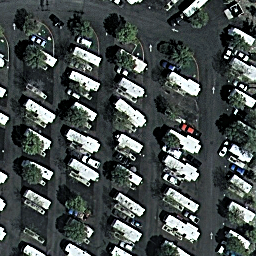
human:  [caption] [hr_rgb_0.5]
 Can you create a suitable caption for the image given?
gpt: Many mobile homes are closed to each other in the mobile home park .

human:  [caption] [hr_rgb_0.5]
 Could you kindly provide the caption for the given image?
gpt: Lots of mobile homes with plants surrounded in the mobile home park .

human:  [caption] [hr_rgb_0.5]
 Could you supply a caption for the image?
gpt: Many mobile homes arranged in lines in the mobile home park and some roads go through this area .

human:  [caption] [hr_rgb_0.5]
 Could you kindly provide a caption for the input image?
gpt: Many mobile homes arranged in lines in the mobile home park .

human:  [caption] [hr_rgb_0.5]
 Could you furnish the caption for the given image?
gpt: Lots of mobile homes are closed to each other and some roads go through this area .